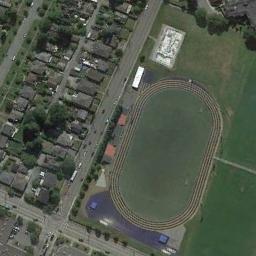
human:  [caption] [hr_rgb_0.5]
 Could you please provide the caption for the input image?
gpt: The shape of the track is almost rectangular .

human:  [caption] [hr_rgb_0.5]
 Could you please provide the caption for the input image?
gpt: There are many buildings next to the ground track field .

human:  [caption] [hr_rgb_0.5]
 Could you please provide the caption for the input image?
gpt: The ground track field is on a lawn and some houses arranged neatly are next to the ground track field .

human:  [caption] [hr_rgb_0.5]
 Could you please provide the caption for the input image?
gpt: The track and field is built on the lawn, A road away from the residential area, And there is a lot of vegetation around it .

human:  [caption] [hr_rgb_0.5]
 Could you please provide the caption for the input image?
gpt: There are many buildings beside the ground track field .